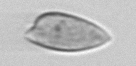
Label: Prorocentrum_dentatum